Field crop: maize
Growth stage: 2
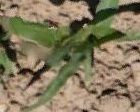
Species: maize